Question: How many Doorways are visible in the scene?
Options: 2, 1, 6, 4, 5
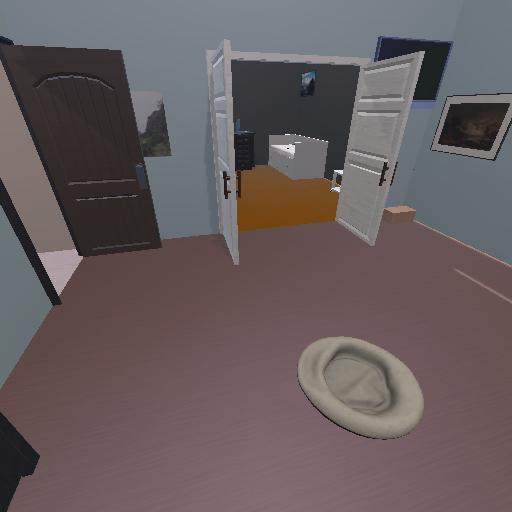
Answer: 2